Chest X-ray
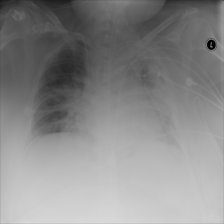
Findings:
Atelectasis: negative
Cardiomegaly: negative
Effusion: negative
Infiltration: negative
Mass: negative
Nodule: negative
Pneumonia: negative
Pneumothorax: negative
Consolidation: negative
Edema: negative
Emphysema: negative
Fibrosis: negative
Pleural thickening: negative
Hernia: negative